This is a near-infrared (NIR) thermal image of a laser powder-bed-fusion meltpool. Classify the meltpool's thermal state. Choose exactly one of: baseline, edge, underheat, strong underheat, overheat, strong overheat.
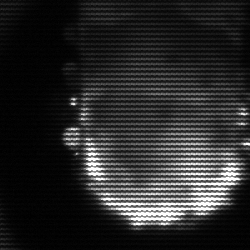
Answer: baseline